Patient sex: M
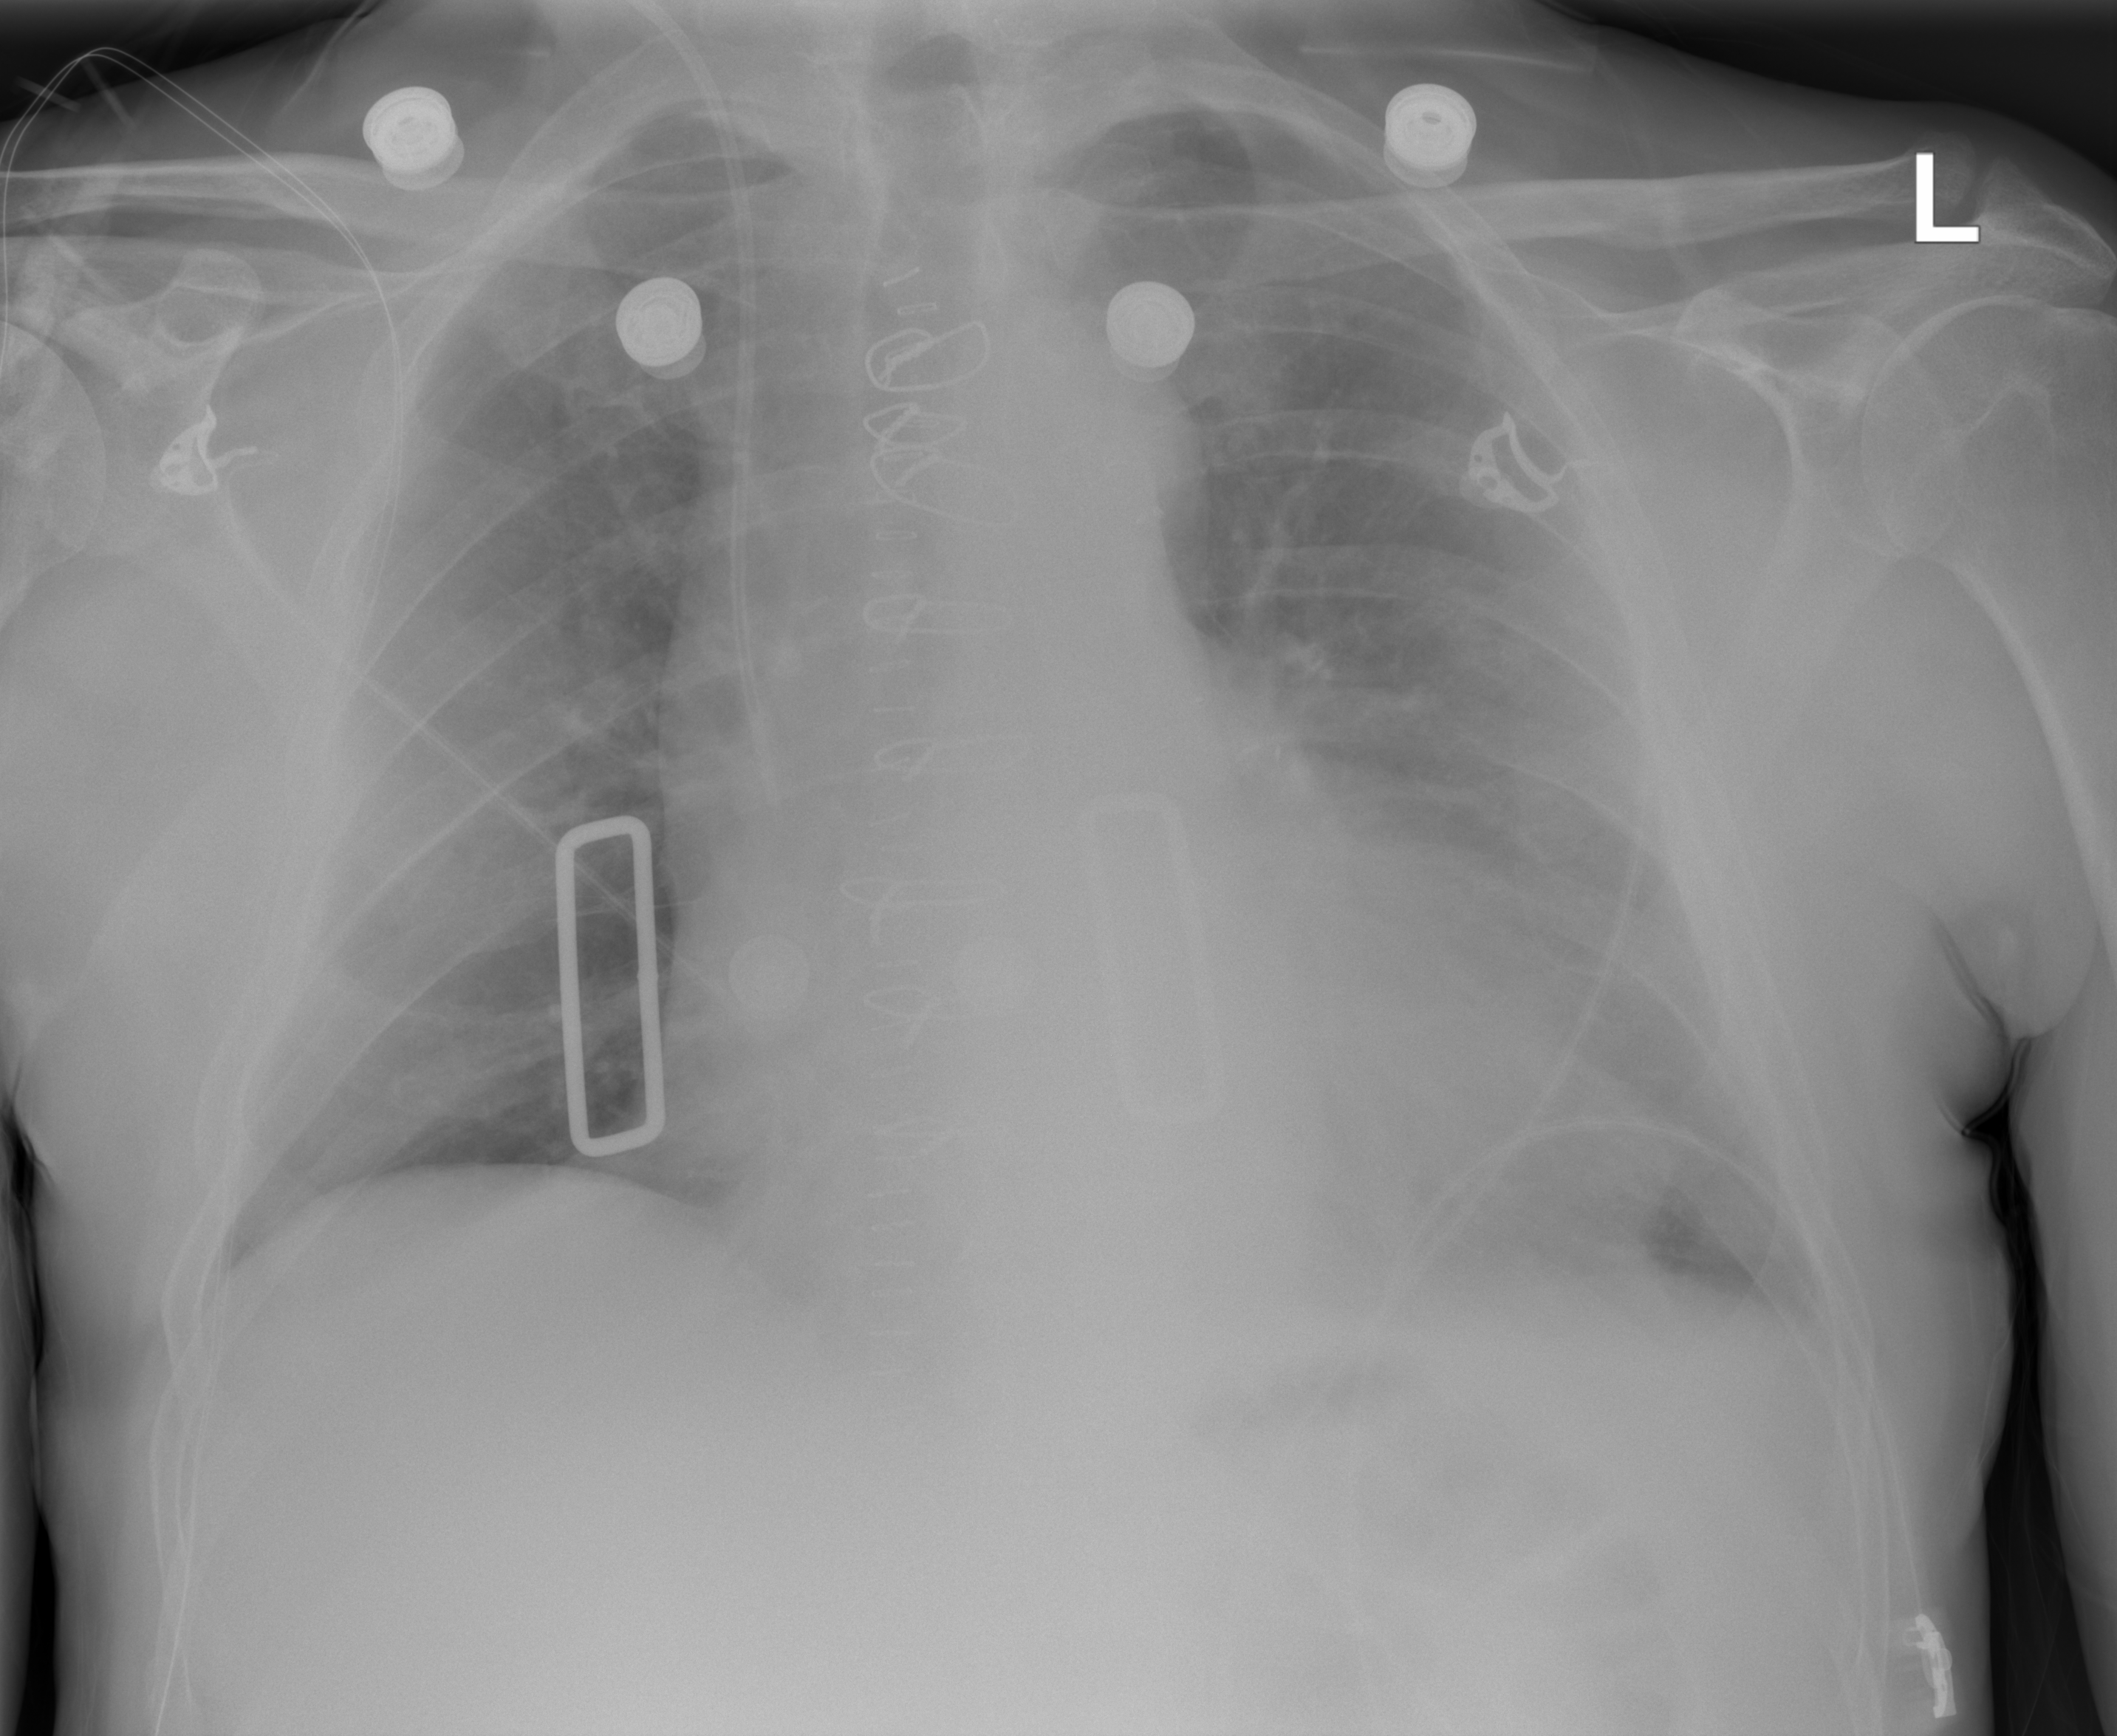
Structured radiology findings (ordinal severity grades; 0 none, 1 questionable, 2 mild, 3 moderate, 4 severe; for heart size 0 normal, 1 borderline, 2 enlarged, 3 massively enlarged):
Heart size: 2
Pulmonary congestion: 0
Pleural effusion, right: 0
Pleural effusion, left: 2
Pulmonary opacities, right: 0
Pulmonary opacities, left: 2
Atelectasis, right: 0
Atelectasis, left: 2